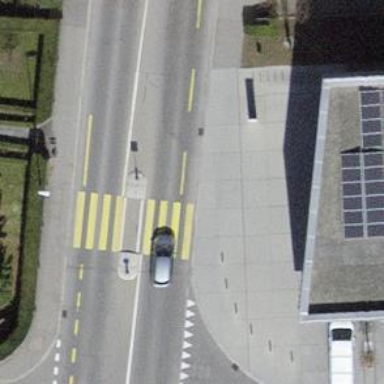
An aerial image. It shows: Secondary road with dedicated cycle lane.